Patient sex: M
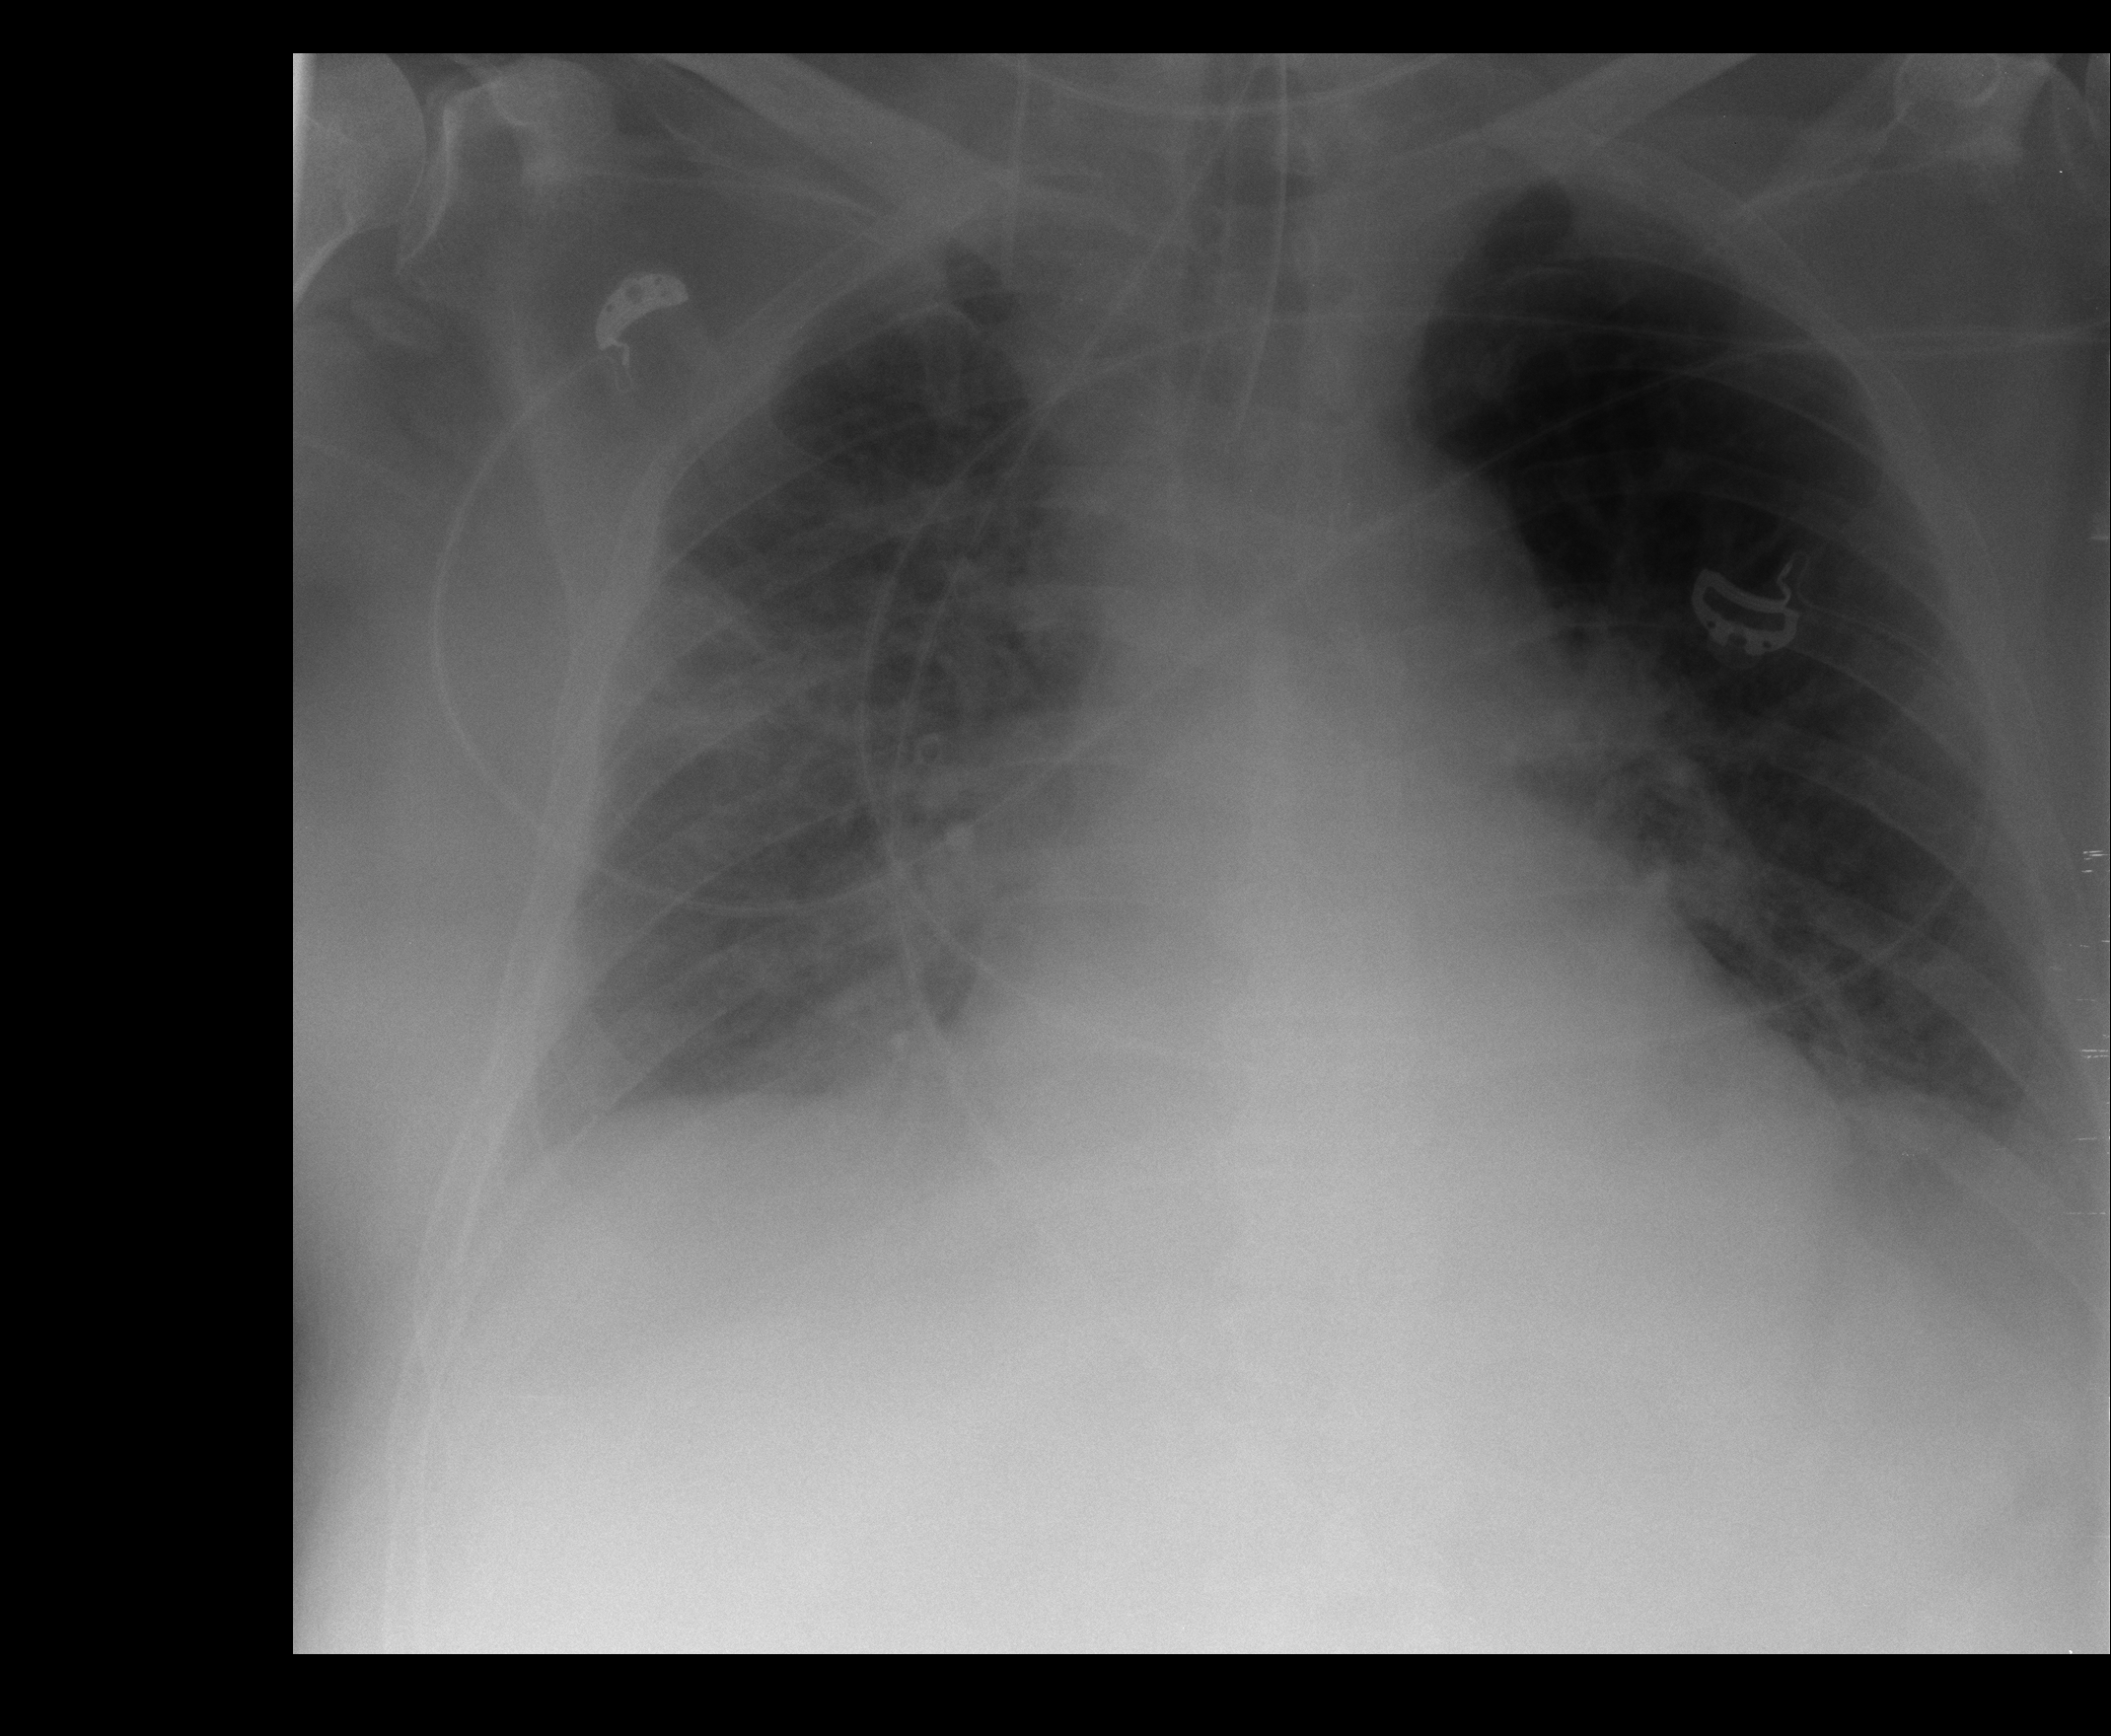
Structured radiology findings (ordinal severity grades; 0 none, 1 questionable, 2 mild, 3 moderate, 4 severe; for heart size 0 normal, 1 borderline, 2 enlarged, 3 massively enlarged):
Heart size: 2
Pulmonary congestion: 3
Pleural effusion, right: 2
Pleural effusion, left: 2
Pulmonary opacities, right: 3
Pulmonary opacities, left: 1
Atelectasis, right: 2
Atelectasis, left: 2